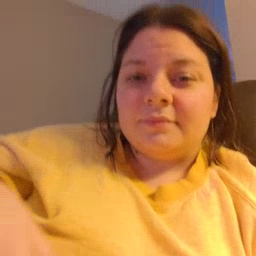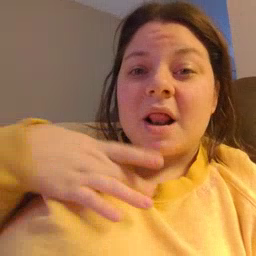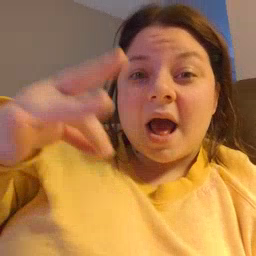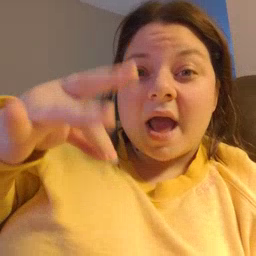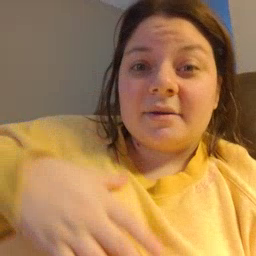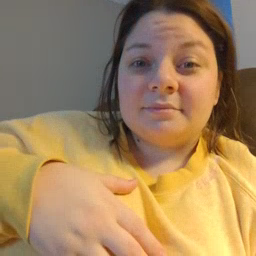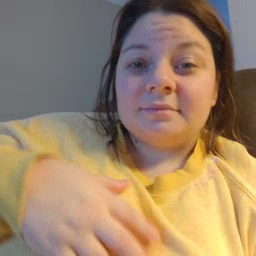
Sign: like